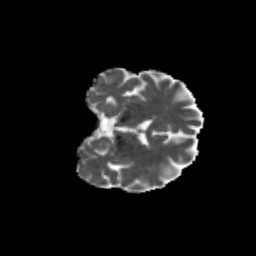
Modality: MD
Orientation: coronal
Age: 62
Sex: male
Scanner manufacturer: siemens
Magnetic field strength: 3 T
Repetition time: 4.71 s
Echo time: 0.0906 s